Question: I need to build a page which has header, footer and a simple form. I need the form elements to have the same width as submit button but I can't set the width statically as the page needs to be multilingual and therefore I don't know what size will the button have.
Is there any way how to let the width of button to be dynamic and stretch other divs (inputs) to the same width? I guess I could use Javascript but I was wondering if this could be solved CSS only.
I also need the form to be centered and I'm using Bootstrap (if that helps).

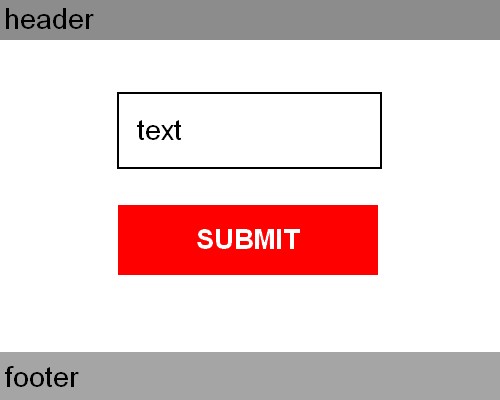
Answer: Yes it is, take a look at this: <URL>
Basically assign this styles for the input(s)
'''
input{
display: block;
width: 100%;
margin: 10px 0;
padding: 0;
box-sizing: border-box;
}
'''